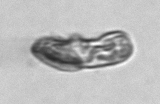
Label: Karenia